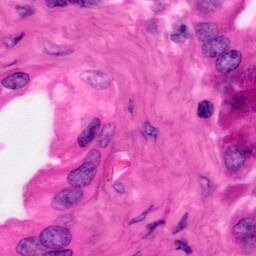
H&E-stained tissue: Pancreatic